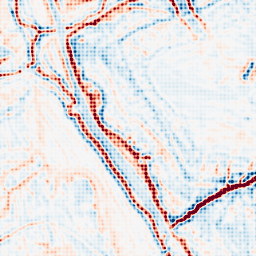
Category: multiscale
Decomposition family: log
Decomposition parameters: sigma: 2
Upsampling method: sinc_blackman
Upsampling parameters: scale: 8
kernel_size: 8
Upsampling scale: 8